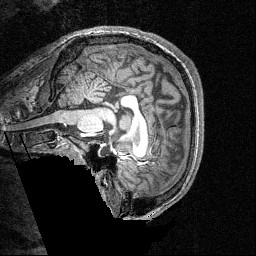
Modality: T1w
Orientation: sagittal
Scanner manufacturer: siemens
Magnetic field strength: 3 T
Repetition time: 1.54 s
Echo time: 0.00304 s